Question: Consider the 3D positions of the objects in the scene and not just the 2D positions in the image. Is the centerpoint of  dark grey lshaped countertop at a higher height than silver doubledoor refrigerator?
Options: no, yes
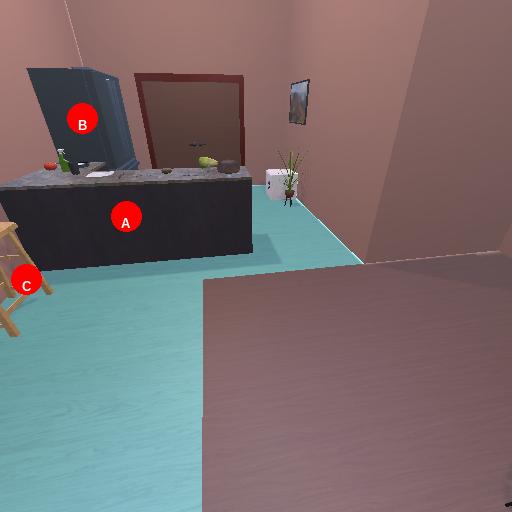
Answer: no